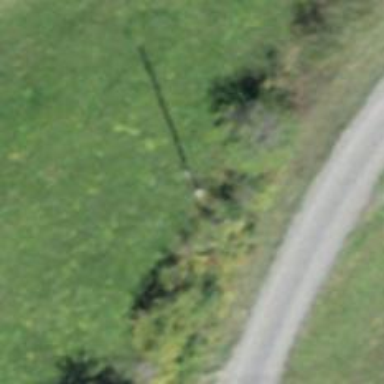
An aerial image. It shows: Minor power line.